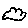
Label: cloud